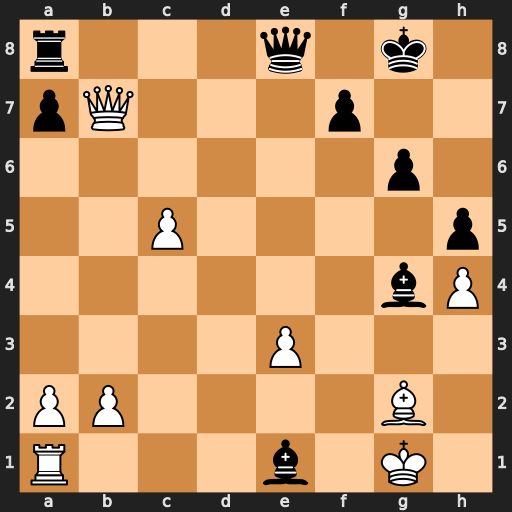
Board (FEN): r3q1k1/pQ3p2/6p1/2P4p/6bP/4P3/PP4B1/R3b1K1
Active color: w
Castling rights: -
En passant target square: -
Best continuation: Qxa8 Qxa8 Bxa8